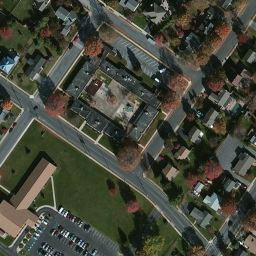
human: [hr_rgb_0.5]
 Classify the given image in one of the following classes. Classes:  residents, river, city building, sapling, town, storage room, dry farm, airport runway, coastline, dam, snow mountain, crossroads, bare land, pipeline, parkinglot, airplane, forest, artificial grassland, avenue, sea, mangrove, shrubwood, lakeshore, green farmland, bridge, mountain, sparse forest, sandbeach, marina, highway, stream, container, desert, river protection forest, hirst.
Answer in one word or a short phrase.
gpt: town